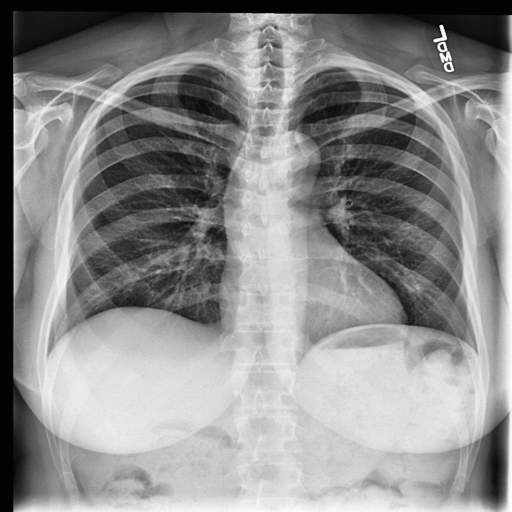
Finding: NORMAL